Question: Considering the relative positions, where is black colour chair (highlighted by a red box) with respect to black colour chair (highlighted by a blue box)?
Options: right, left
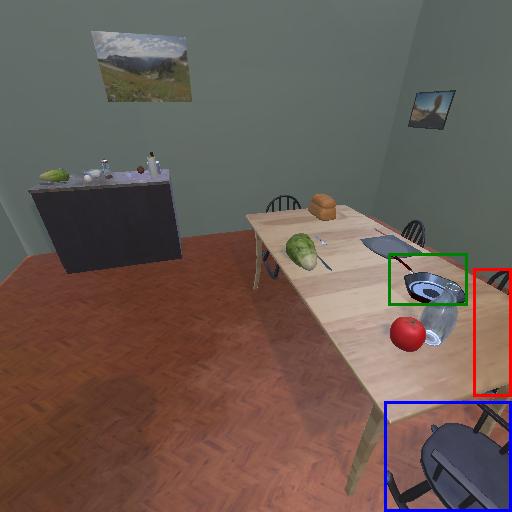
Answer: right